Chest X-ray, PA view. Patient: 12 years old, sex M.
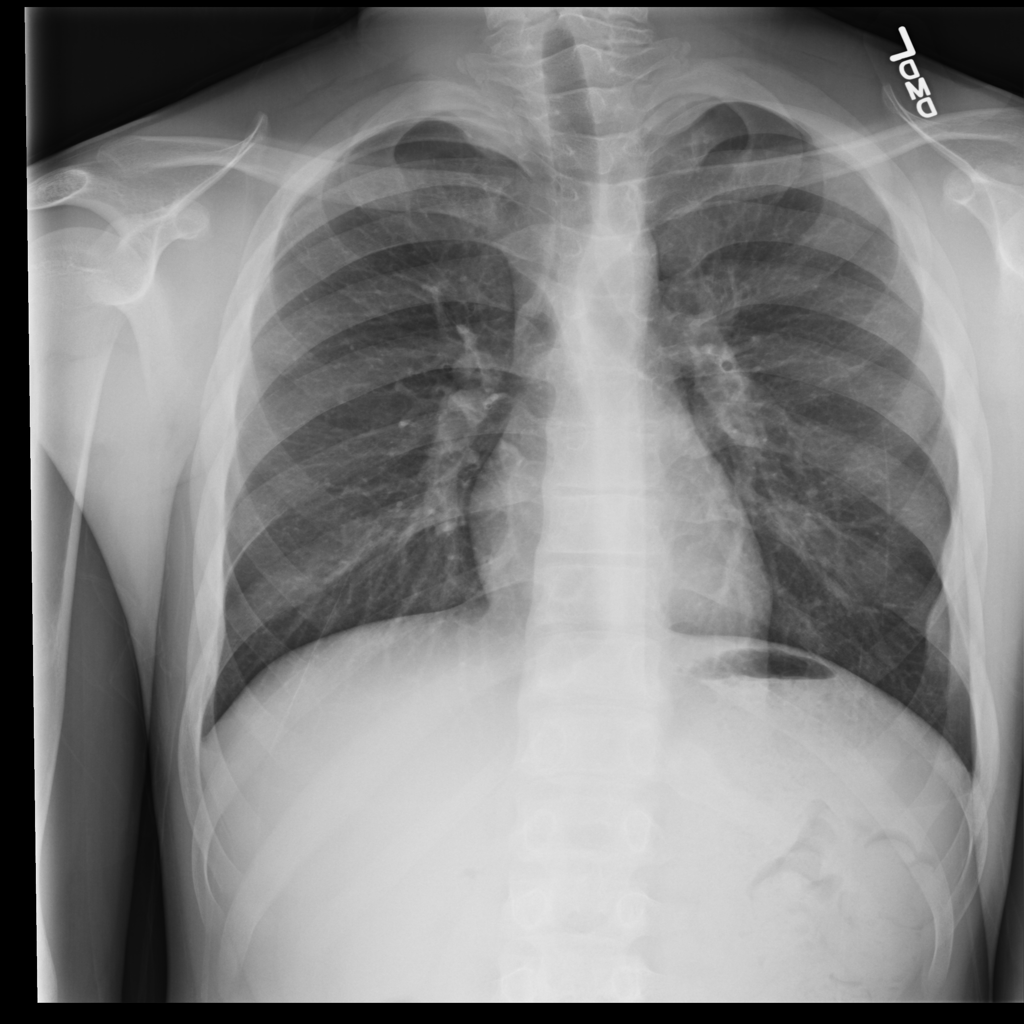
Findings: No Finding